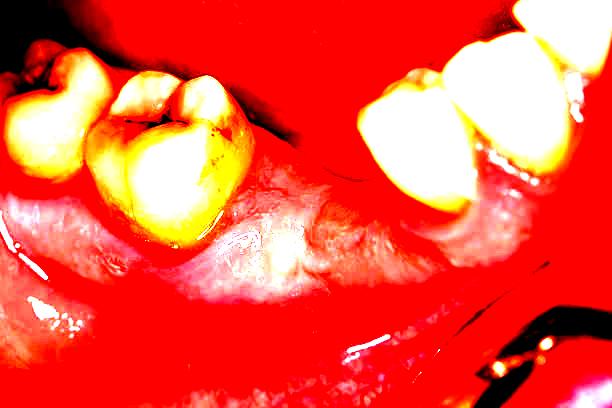
Condition: Gingivitis